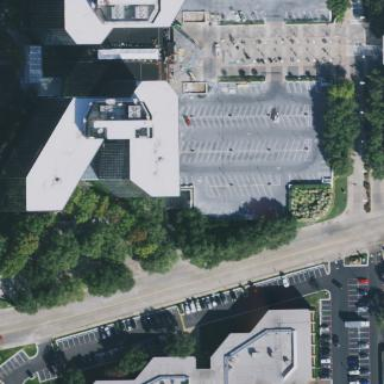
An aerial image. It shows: Office building.